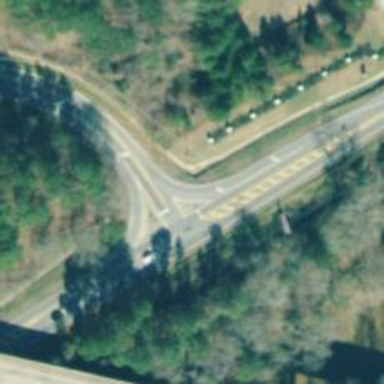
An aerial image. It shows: Secondary link road with asphalt surface.